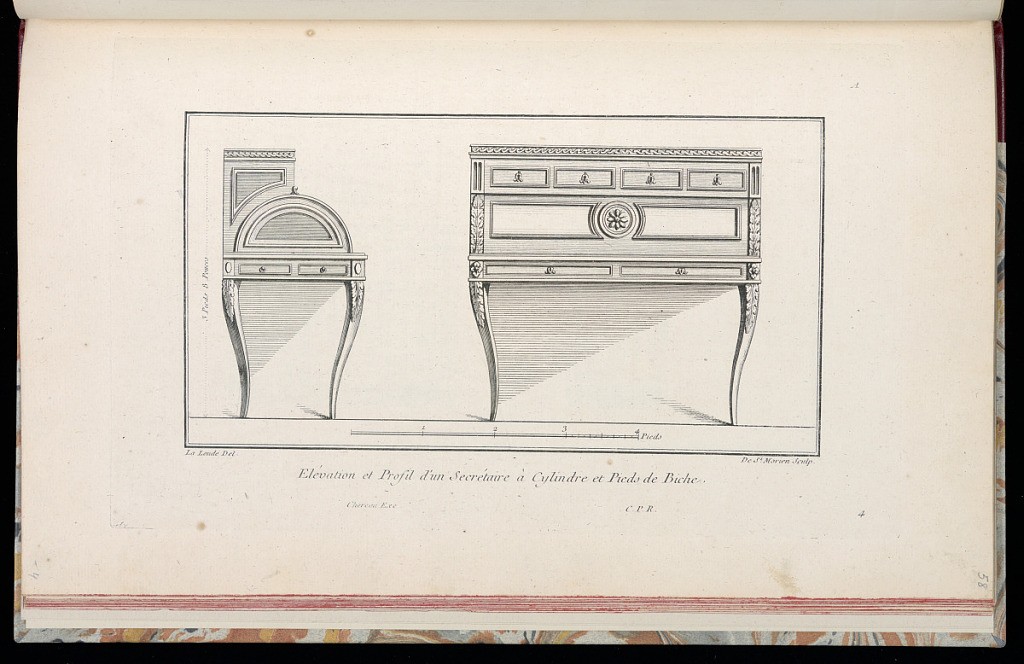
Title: Elévation et Profil d'un Secrétaire à Cylindre et Pieds de Biche
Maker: Richard de Lalonde, French, active 1780–96
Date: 1775-1788
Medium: Etching on off-white laid paper
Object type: Print
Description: Elevation and profile of a roll top secretary desk with curved legs. The desk is decorated with ornament motifs including wave pattern, acanthus leaves, and rosettes. The plate is signed and numbered.